Field crop: maize
Growth stage: 2
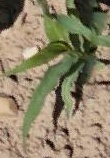
Species: maize